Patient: sex F, age 68
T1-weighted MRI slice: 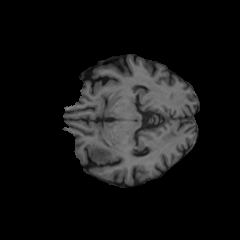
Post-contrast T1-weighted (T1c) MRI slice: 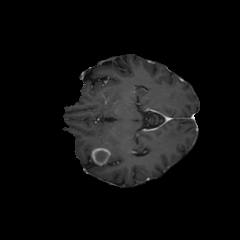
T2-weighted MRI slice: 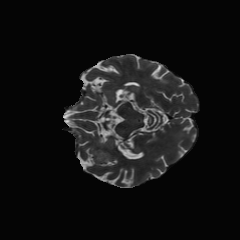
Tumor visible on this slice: yes
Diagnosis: Glioblastoma, IDH-wildtype
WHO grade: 4